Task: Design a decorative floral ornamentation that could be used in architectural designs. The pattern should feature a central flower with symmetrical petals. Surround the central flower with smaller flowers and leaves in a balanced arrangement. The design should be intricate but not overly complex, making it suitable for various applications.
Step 1242:
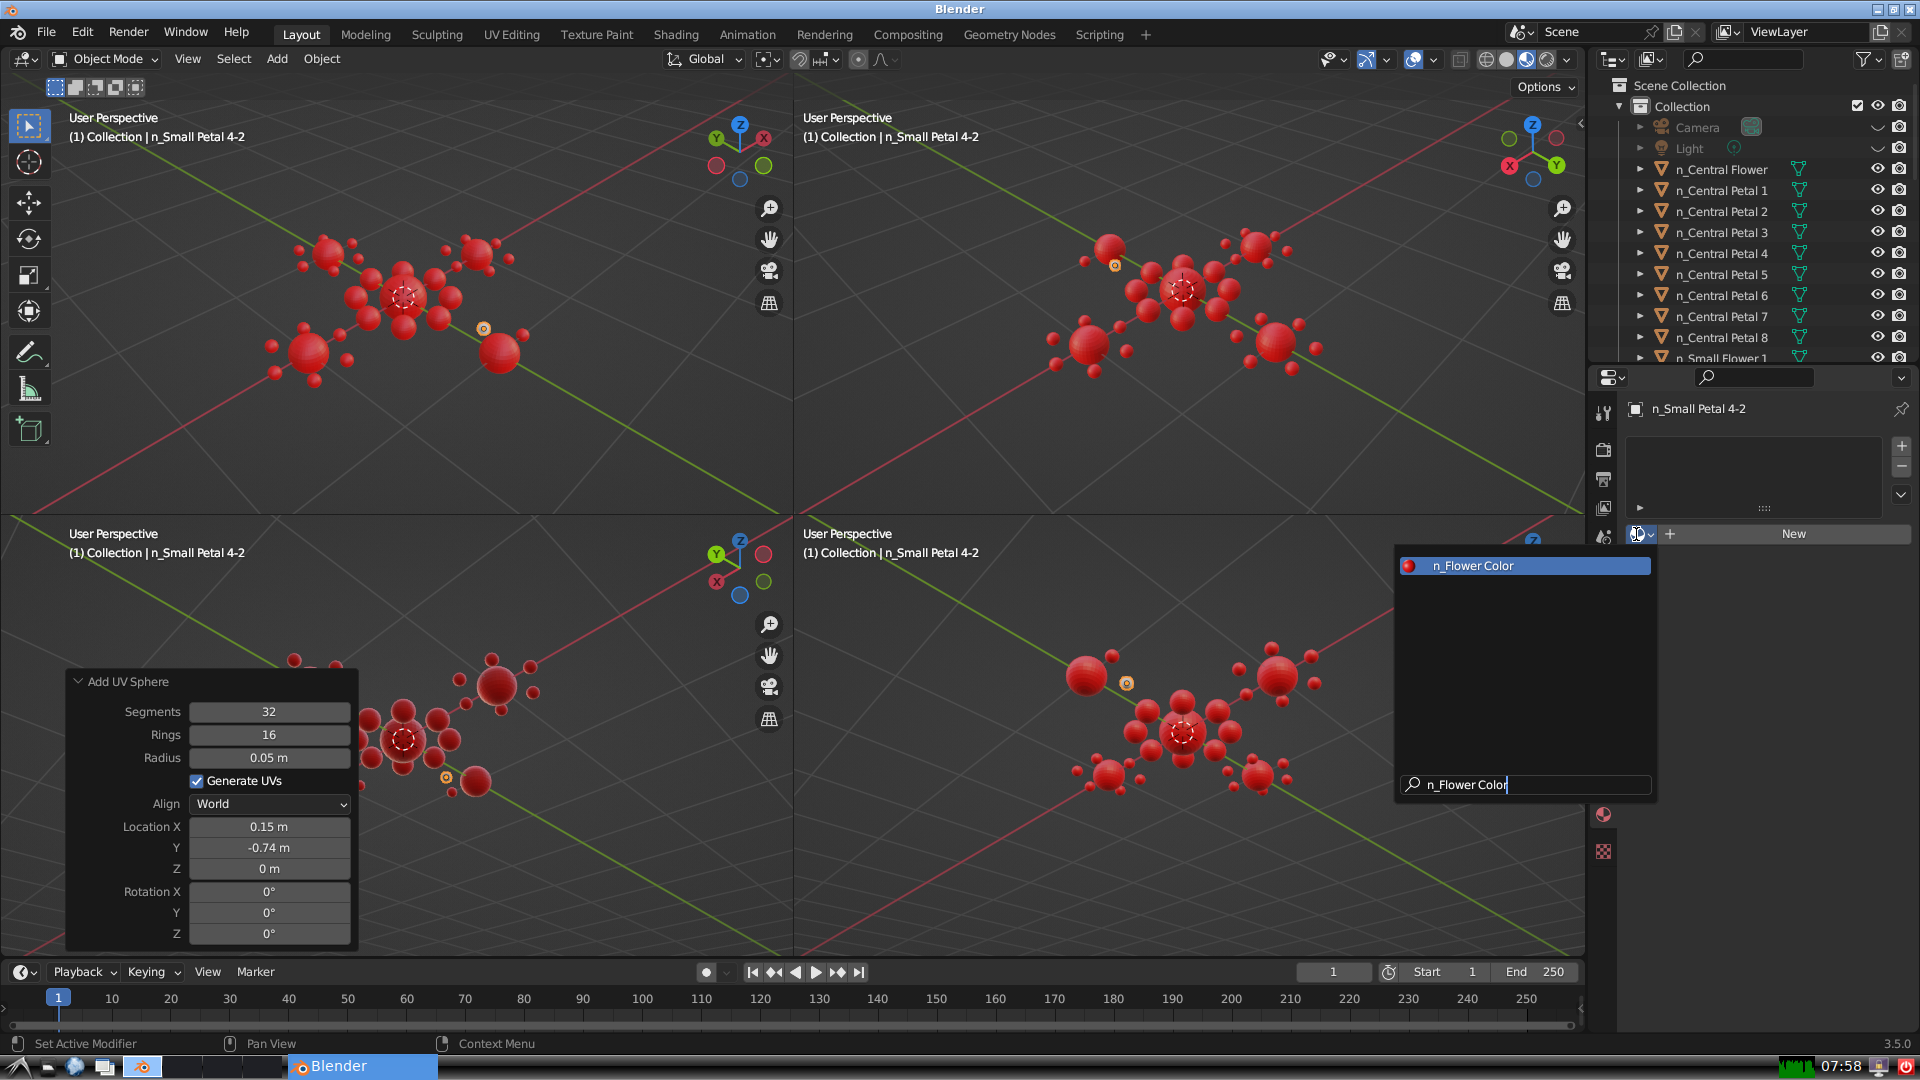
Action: {"key_press": ['Return']}